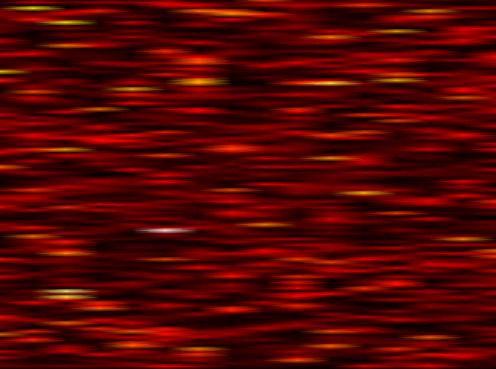
Label: FOFDM